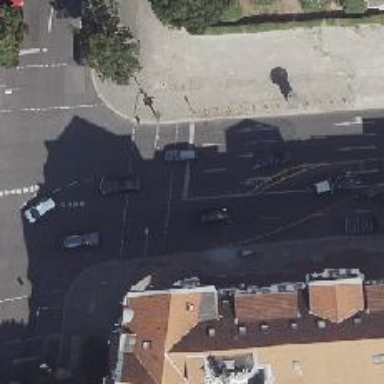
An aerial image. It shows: Road with traffic signals.